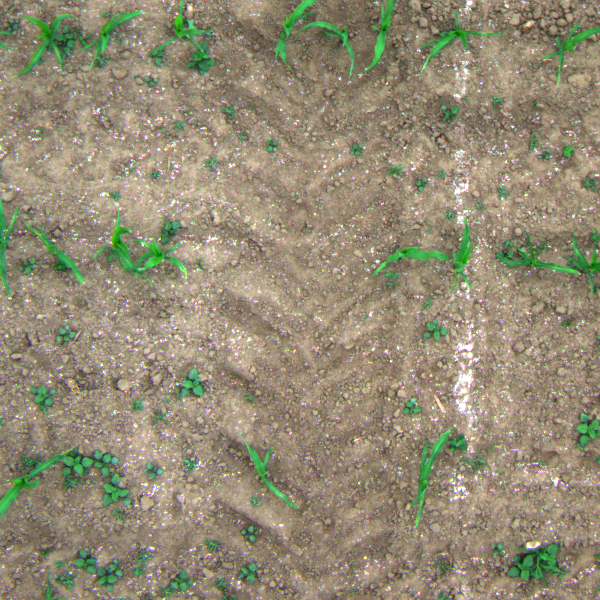
Acquisition date: 2023-06-06
Tile: 1043
Annotated plant instances:
label: barnyard_grass
label: amaranth
label: barnyard_grass
label: amaranth
label: amaranth
label: barnyard_grass
label: weed_other
label: weed_other
label: amaranth
label: weed_other
label: barnyard_grass
label: amaranth
label: barnyard_grass
label: weed_other
label: weed_other
label: weed_other
label: weed_other
label: amaranth
label: amaranth
label: amaranth
label: weed_other
label: barnyard_grass
label: weed_other
label: weed_other
label: barnyard_grass
label: barnyard_grass
label: barnyard_grass
label: barnyard_grass
label: amaranth
label: barnyard_grass
label: amaranth
label: weed_other
label: amaranth
label: amaranth
label: amaranth
label: maize
label: maize
label: weed_other
label: weed_other
label: weed_other
label: weed_other
label: amaranth
label: quickweed
label: amaranth
label: maize
label: amaranth
label: weed_other
label: weed_other
label: maize
label: maize
label: weed_other
label: weed_other
label: barnyard_grass
label: weed_other
label: amaranth
label: maize
label: barnyard_grass
label: amaranth
label: maize
label: barnyard_grass
label: barnyard_grass
label: amaranth
label: amaranth
label: barnyard_grass
label: barnyard_grass
label: weed_other
label: weed_other
label: amaranth
label: weed_other
label: weed_other
label: amaranth
label: weed_other
label: weed_other
label: amaranth
label: amaranth
label: barnyard_grass
label: amaranth
label: barnyard_grass
label: barnyard_grass
label: weed_other
label: weed_other
label: weed_other
label: amaranth
label: amaranth
label: amaranth
label: amaranth
label: amaranth
label: weed_other
label: maize
label: maize
label: maize
label: maize
label: barnyard_grass
label: weed_other
label: barnyard_grass
label: barnyard_grass
label: amaranth
label: maize
label: maize
label: maize
label: barnyard_grass
label: barnyard_grass
label: amaranth
label: amaranth
label: amaranth
label: amaranth
label: maize
label: weed_other
label: amaranth
label: weed_other
label: amaranth
label: amaranth
label: weed_other
label: maize
label: maize
label: maize
label: maize
label: maize
label: maize
label: weed_other
label: barnyard_grass
label: barnyard_grass
label: barnyard_grass
label: barnyard_grass
label: weed_other
label: barnyard_grass
label: weed_other